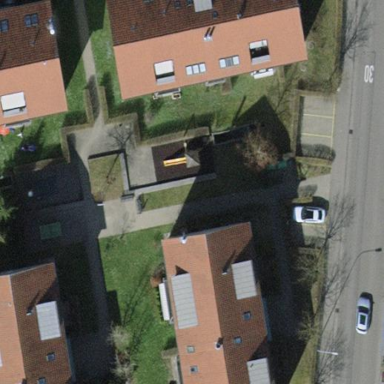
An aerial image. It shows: Image showing building with apartments.